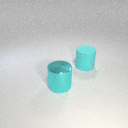
large cyan metal cylinder in front of large cyan rubber cylinder